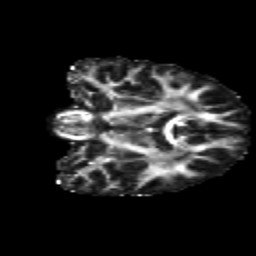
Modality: FA
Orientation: coronal
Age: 12
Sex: female
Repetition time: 9.4 s
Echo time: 0.089 s